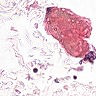
Metastatic tissue present: no